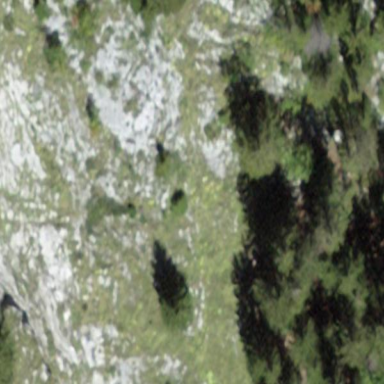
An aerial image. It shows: Landscape of bare rock.